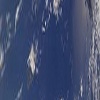
Label: water